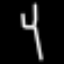
Label: fork